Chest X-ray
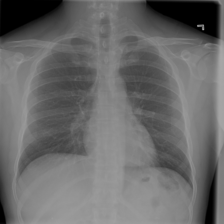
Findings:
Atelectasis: negative
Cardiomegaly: negative
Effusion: negative
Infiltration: negative
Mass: negative
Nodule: negative
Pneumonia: negative
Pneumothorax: negative
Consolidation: negative
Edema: negative
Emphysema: negative
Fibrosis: negative
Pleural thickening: negative
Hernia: negative